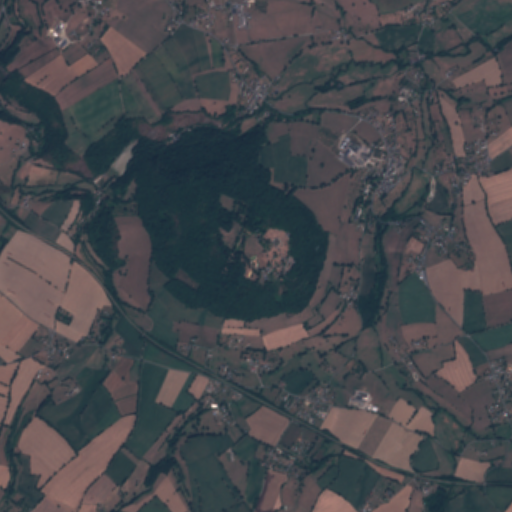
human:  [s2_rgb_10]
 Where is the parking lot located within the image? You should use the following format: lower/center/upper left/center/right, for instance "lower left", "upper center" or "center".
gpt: The parking lot is located in the center right of the image.
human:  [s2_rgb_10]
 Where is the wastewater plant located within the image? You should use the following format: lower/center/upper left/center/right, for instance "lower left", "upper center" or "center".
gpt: The wastewater plant is located in the upper left of the image.
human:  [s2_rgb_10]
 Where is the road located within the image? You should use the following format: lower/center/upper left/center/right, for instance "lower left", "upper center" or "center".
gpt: There is no road in the image.